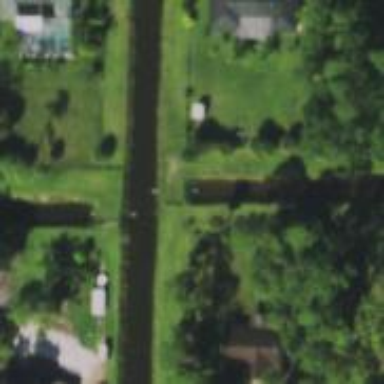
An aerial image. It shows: Canal.